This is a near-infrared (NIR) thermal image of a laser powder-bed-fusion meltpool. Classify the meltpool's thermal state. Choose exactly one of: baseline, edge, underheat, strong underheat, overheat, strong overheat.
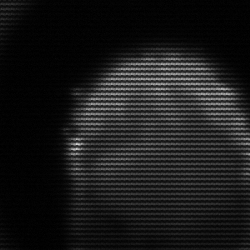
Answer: edge